Question: I occasionally heard the keywords marshalling, style recalculation, IO, reflows, painting, etc. in context of web browsers. Can someone who knows these well put it simple? What are the responsibilities of each and how do they work together, if at all?
For example, this is what IE blog has to say about performance: <URL>
Here's a picture of what V8 test actually tests:
I wonder what all of these really mean. I have never heard of any explanation of Marshalling and Formatting and so on. I assume display is rendering/painting and layout is reflow.
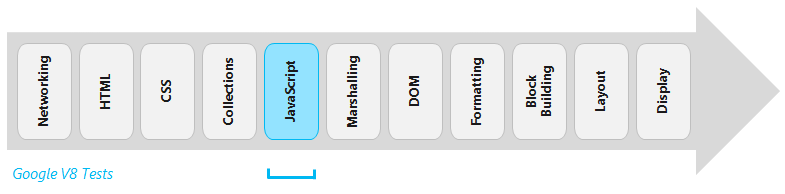
Answer: On that exact same page which you link to there's a link to a <URL>.
I quote:
> Here's a brief overview of these subsystems in the order they're
encountered when you load a web site:: The first subsystem generally encountered is networking.
The networking subsystem is responsible for all communication between
the client and server, including local caching of web content. The
networking subsystem is generally gated on the performance of the
user's network: As HTML documents are downloaded from the server they're passed
to an HTML subsystem which parses the document, initiates additional
downloads in the networking subsystem, and creates a structural
representation of the document. Modern browsers also contain related
subsystems which are used for XHTML, XML and SVG documents.: When CSS is encountered, whether that's inside an HTML document
or a CSS document, it's passed to a CSS subsystem which parses the
style information and creates a structural representation that can be
referenced later.: HTML documents often contain metadata, for example the
information described in the document head or the attributes applied
to an element. The collections subsystem is responsible for storing
and accessing this metadata.: When script is encountered, it's passed directly to the
JavaScript subsystem which is responsible for executing that script.
The JavaScript subsystem is probably the most well-known of the
browser subsystems thanks to the visibility it has received over the
last few years.: Because most JavaScript engines are not directly
integrated into the browser, there is a communication layer between
the browser and the script engine. Passing information through this
communication layer is generally referred to as marshaling.: JavaScript interacts with the document through the Document
Object Model API's. These API's are generally provided through a
subsystem which knows how to access and manipulate the document and is
the primary interaction point between the script engine and the
browser.: Once the document is constructed, the browser needs to
apply the style information before it can be displayed to the user.
The formatting subsystem takes the HTML document and applies styles.: CSS is a block based layout system. After the document
is styled, the next step is to construct the rectangular blocks that
will be displayed to the user. This process determines things like the
size of the blocks and is tightly integrated with the next stage -
layout.: Now that the browser has styled the content and constructed
the blocks, it can go through the process of laying out the content.
The layout subsystem is responsible for this algorithmically complex
process.: The final stage of the process occurs inside the rendering
subsystem where the final content is displayed to the user. This
process is often referred to as "drawing to the screen" and may occur
on the CPU, the GPU, or a combination of both.